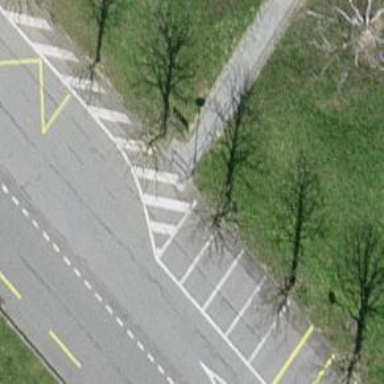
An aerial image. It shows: Cycle barrier.